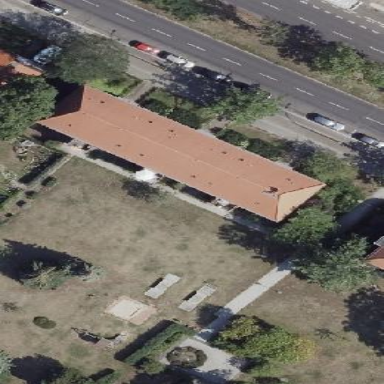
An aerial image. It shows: Hipped roof on apartment building.